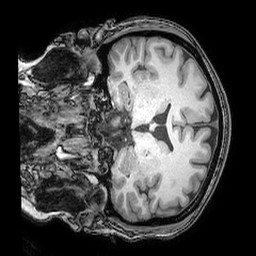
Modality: T1w
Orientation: coronal
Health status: ill
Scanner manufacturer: philips
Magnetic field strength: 3 T
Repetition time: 0.007 s
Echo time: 0.0035 s